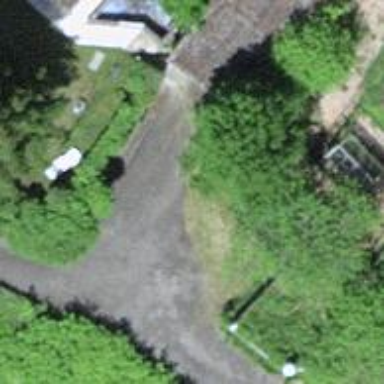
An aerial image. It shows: Paved driveway road for service purposes.